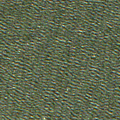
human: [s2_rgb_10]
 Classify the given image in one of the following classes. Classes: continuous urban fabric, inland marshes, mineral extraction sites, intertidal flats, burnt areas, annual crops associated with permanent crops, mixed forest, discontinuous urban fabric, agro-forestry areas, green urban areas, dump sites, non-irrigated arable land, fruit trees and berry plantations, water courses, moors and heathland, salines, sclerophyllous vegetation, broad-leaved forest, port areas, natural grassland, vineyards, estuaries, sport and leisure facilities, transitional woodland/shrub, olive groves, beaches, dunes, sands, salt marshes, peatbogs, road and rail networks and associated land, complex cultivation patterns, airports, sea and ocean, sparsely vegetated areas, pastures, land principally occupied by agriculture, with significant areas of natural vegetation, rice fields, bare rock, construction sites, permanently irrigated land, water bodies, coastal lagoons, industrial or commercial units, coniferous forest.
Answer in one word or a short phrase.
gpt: sea and ocean